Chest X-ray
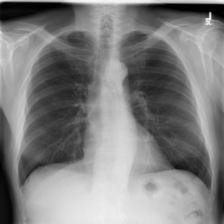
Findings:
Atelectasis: negative
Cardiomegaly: negative
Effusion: negative
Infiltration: negative
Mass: negative
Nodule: negative
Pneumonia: negative
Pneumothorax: negative
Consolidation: negative
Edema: negative
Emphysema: negative
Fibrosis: negative
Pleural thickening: negative
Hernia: negative